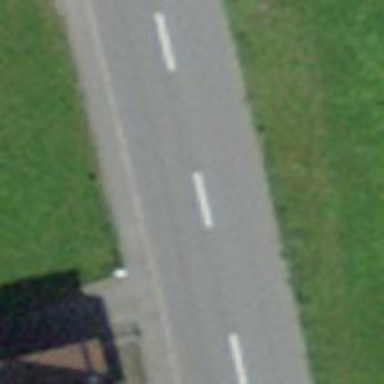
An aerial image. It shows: Secondary road with asphalt surface.